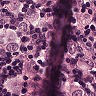
Metastatic tissue present: yes